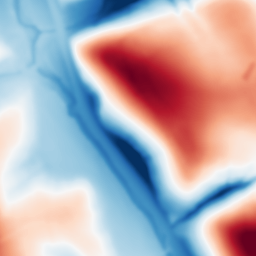
Category: multiscale
Decomposition family: dog
Decomposition parameters: sigma_low: 2
sigma_high: 50
Upsampling method: linear_exact
Upsampling parameters: scale: 8
Upsampling scale: 8